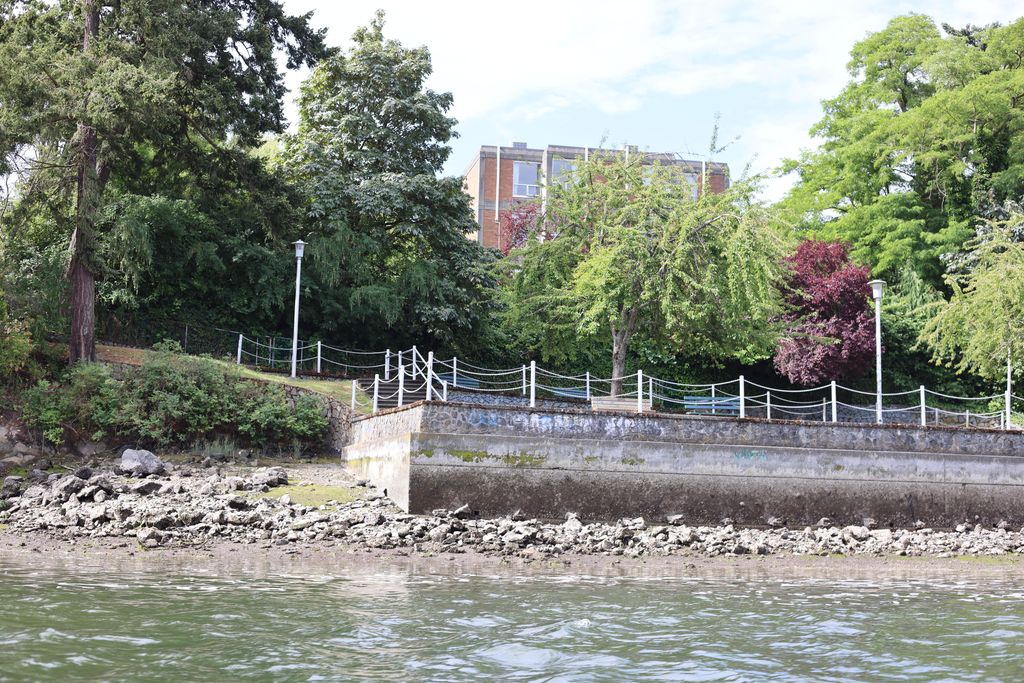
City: victoria